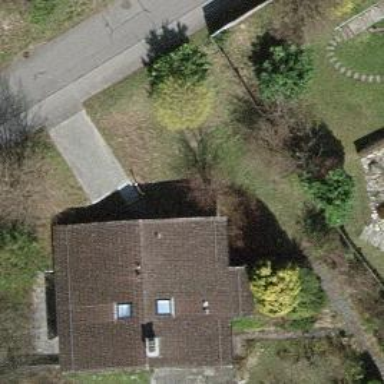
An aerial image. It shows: Simple house.